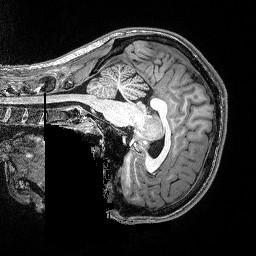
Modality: T1w
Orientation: sagittal
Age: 19
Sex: male
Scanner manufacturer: siemens
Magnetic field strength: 3 T
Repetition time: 2.53 s
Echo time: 0.0033 s